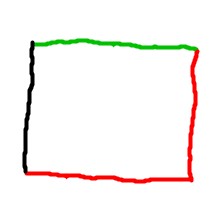
Shape: rectangle